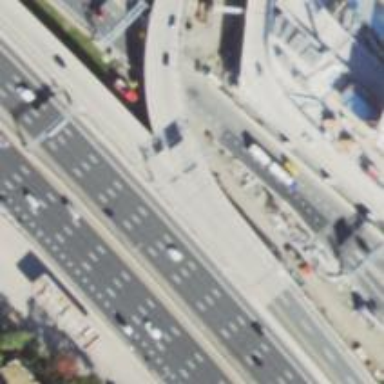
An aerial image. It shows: Motorway junction.